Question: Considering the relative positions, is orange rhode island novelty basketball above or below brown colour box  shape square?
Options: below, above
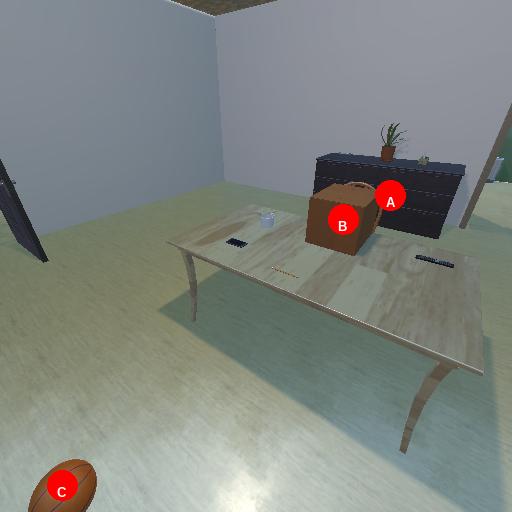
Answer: below